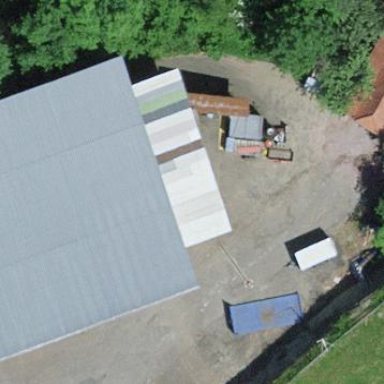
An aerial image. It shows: View of roof of building.